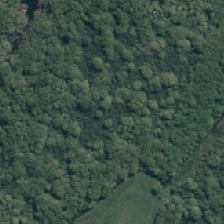
Land cover: deciduous_hardwood